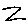
Label: zigzag